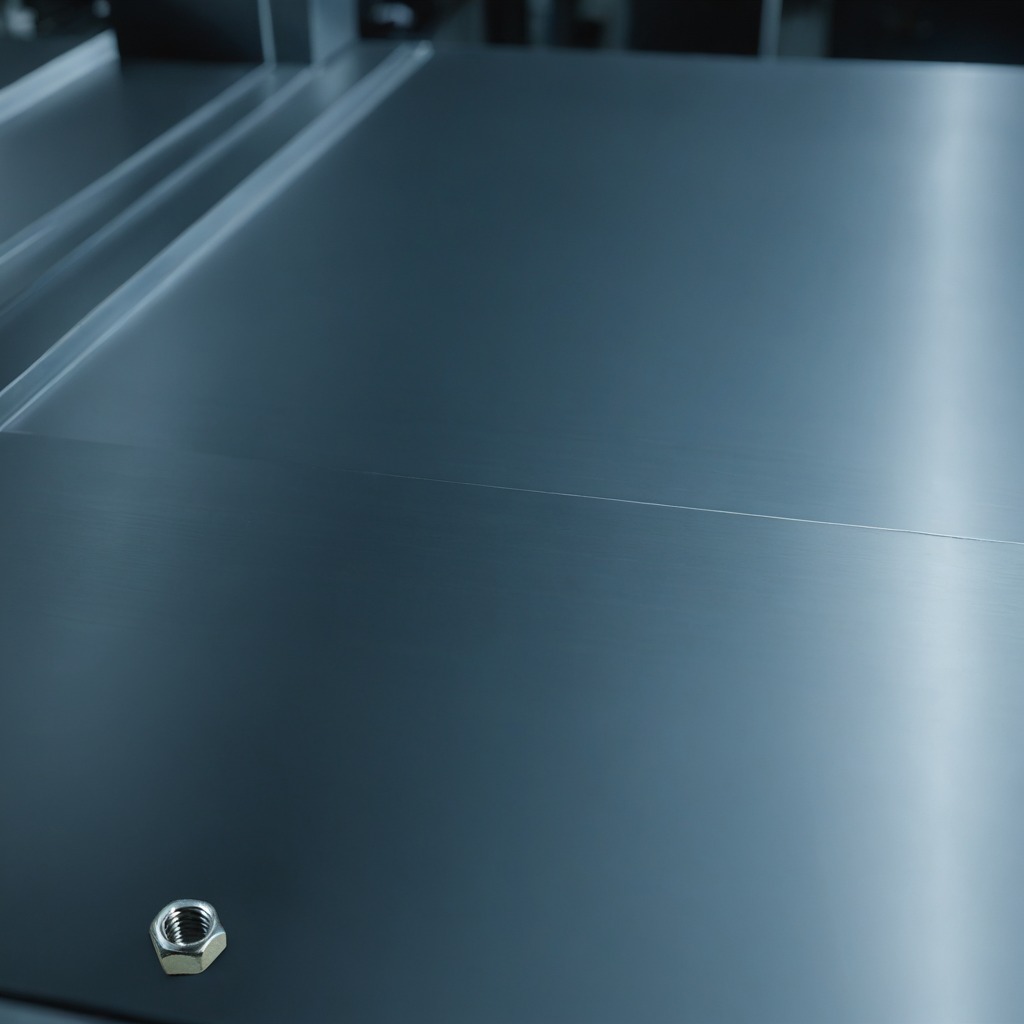
A metal nut is lying on the metal table in a machine shop under fluorescent lights.